Field crop: tomato
Growth stage: 1
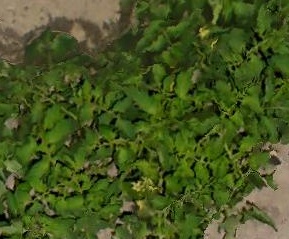
Species: tomato